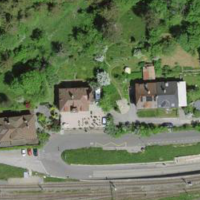
EUNIS habitat code: 54
Species observed at this site:
Melilotus officinalis
Achillea millefolium
Barbarea vulgaris